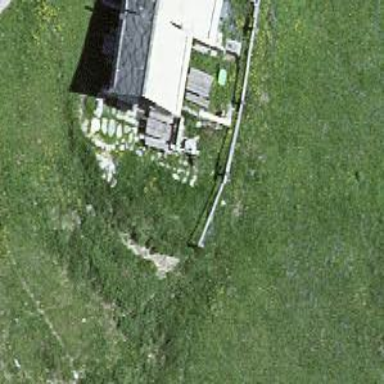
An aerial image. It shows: Simple house.